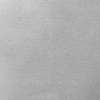
Atmospheric dust classification: dusty